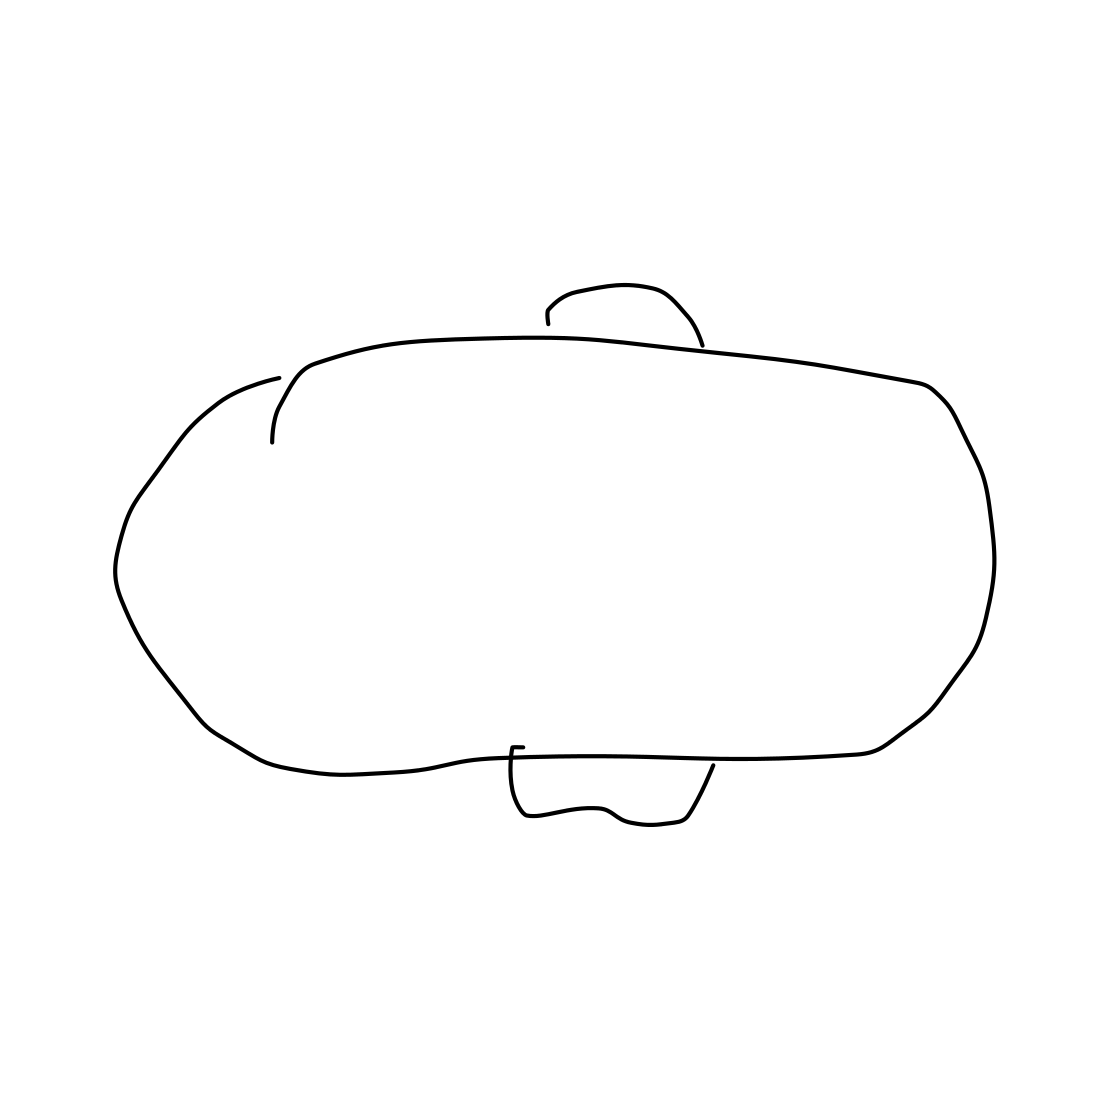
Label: blimp